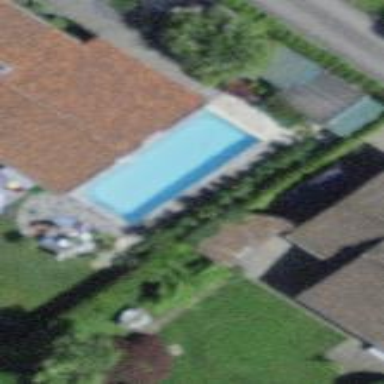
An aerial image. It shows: Swimming pool located in leisure land.